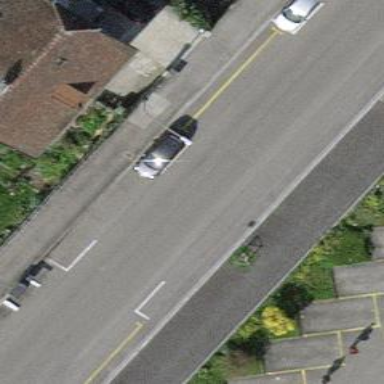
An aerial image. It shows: Street side parking area.